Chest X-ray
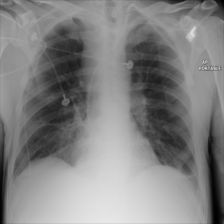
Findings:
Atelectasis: positive
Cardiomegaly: negative
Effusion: negative
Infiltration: positive
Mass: negative
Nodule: negative
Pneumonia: negative
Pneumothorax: negative
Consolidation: negative
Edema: negative
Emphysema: negative
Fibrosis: negative
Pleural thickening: negative
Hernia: negative